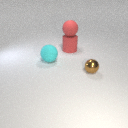
small brown metal sphere to the right of large red rubber cylinder